Question: I have a textbox where a user is supposed to enter a date. How can I check whether the entered date is in the correct date format?
> Like this: '02/02/2008'
- '022/22/-1'- '2009/02/02'- '02/Jun/2015'- '02/abc/2010'
(I don't want to use DateTimePicker or MonthCalender).
EDIT 1
I tried it like this
'''
Private Sub txtHireDate_Validated(ByVal sender As Object, ByVal e As System.EventArgs) Handles txtHireDate.Validated
Dim dateString As String = txtHireDate.Text
Dim formats As String = "MM/dd/yyyy"
Dim dateValue As DateTime
If DateTime.TryParseExact(dateString, formats, New CultureInfo("en-US"), DateTimeStyles.None, dateValue) Then
End If
'''
But its showing some errors

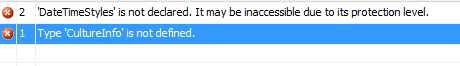
Answer: Use <URL> function:
'''
String dateString = dateTextBox.Text;
String formats = "MM/dd/yyyy";
DateTime dateValue;
if (DateTime.TryParseExact(dateString, formats,
new CultureInfo("en-US"),
DateTimeStyles.None,
out dateValue))
{
// That means the value of the date is in the specified format..
}
'''
Dont forget to use the 'Globalization' 'namespace':
'''
using System.Globalization;
'''